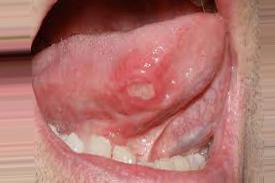
Condition: Mouth Ulcer